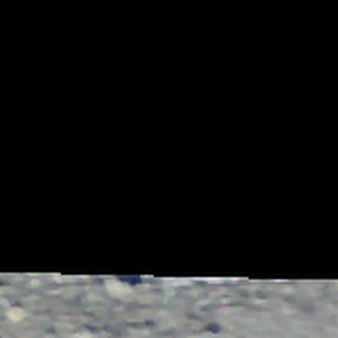
Label: other